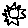
Label: sun